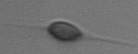
Label: Chrysochromulina